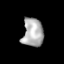
Tissue: lung
Cell type: T cells
Senescence score: 0.2401
Nuclear area (px): 581
Mean DAPI intensity: 173.935